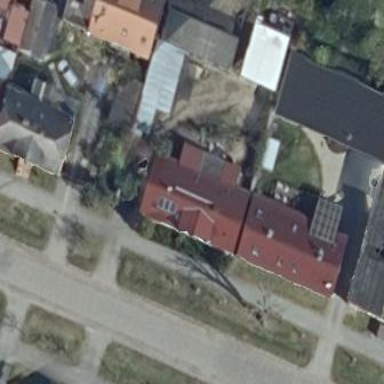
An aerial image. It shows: Residential building.